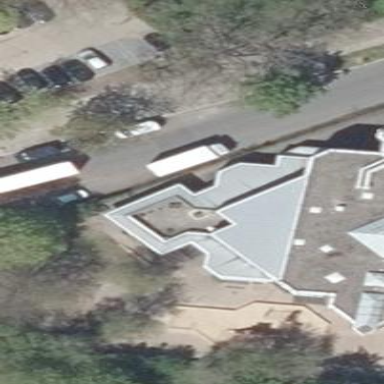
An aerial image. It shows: School building.